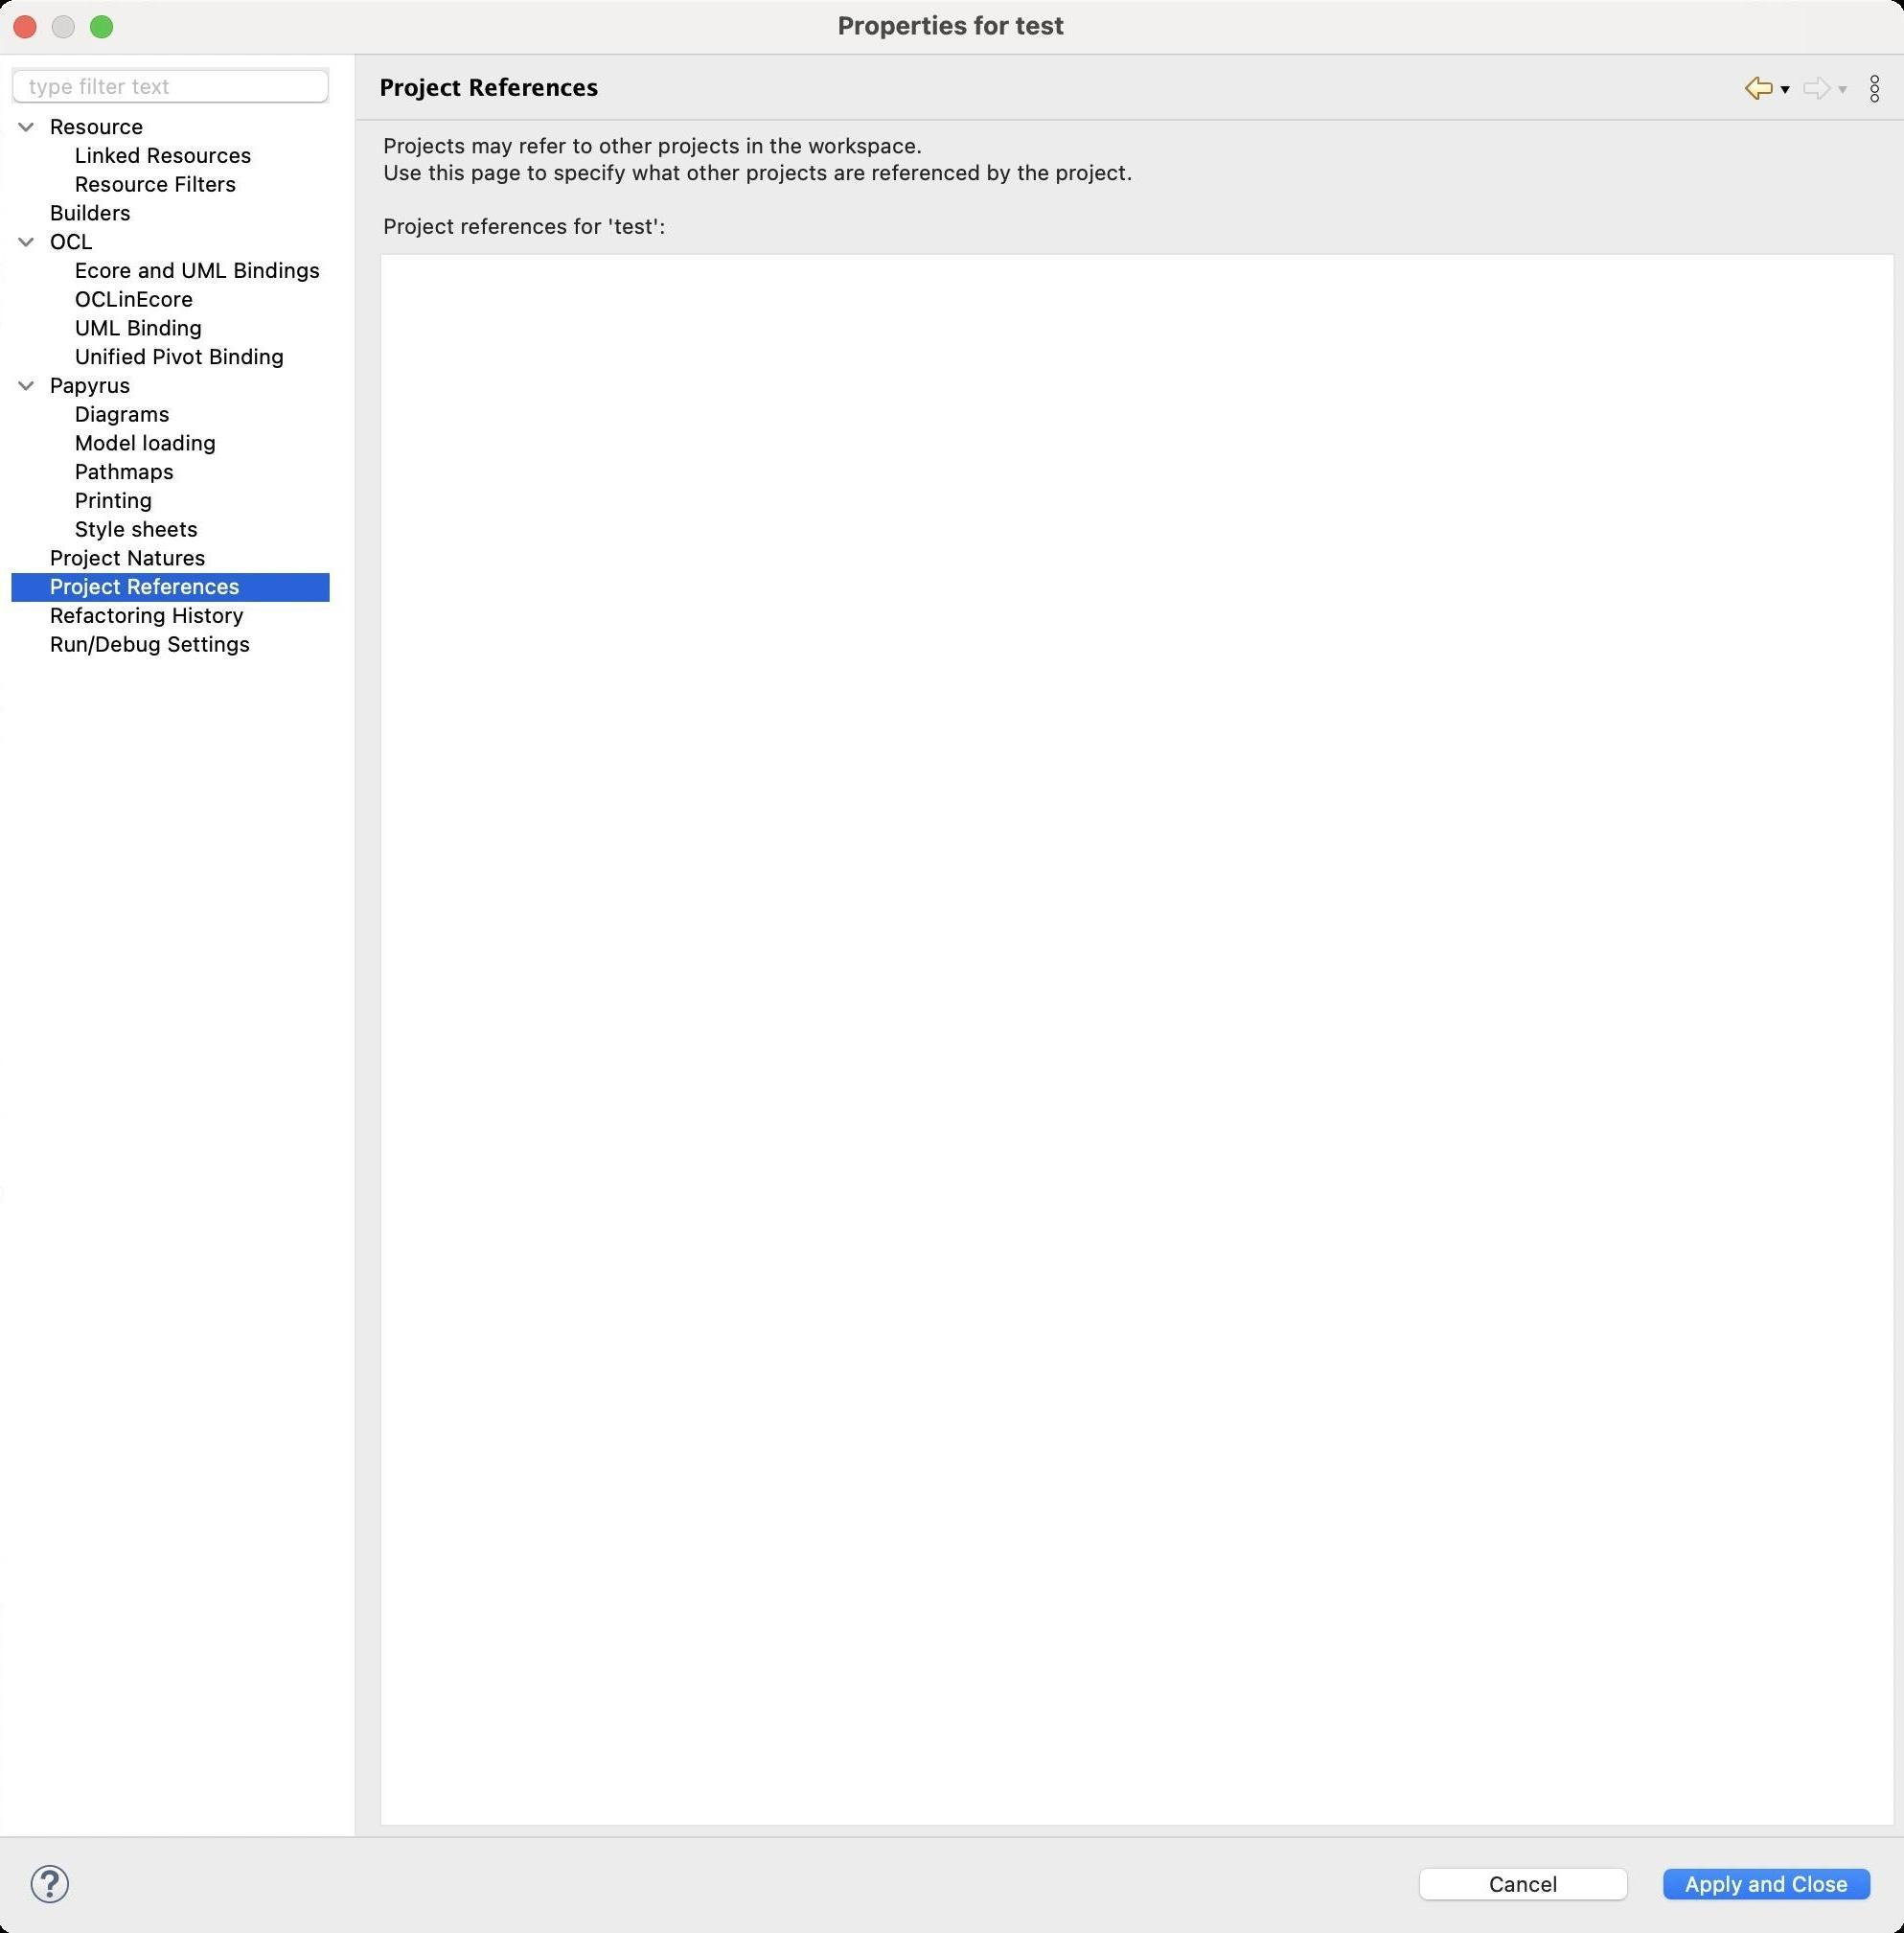
Accessibility tree:
{"name": "Properties_for_test", "role": "AXWindow", "description": null, "role_description": "standard window", "value": null, "position": "370.00;41.00", "size": "995;1009", "children": [{"name": "Apply_and_Close", "role": "AXButton", "description": null, "role_description": "button", "value": null, "position": "863.00;971.00", "size": "120;27", "children": []}, {"name": "Cancel", "role": "AXButton", "description": null, "role_description": "button", "value": null, "position": "736.00;971.00", "size": "120;27", "children": []}, {"name": null, "role": "AXToolbar", "description": null, "role_description": "toolbar", "value": null, "position": "12.00;969.00", "size": "30;30", "children": [{"name": "Help", "role": "AXCheckBox", "description": null, "role_description": "checkbox", "value": 0, "position": "12.00;969.00", "size": "30;30", "children": []}]}, {"name": null, "role": "AXScrollArea", "description": null, "role_description": "scroll area", "value": null, "position": "199.00;69.00", "size": "791;884", "children": [{"name": null, "role": "AXScrollArea", "description": null, "role_description": "scroll area", "value": null, "position": "199.00;132.00", "size": "791;821", "children": [{"name": null, "role": "AXTable", "description": null, "role_description": "table", "value": null, "position": "200.00;133.00", "size": "789;819", "children": [{"name": null, "role": "AXColumn", "description": null, "role_description": "column", "value": null, "position": "200.00;133.00", "size": "15;819", "children": []}, {"name": null, "role": "AXColumn", "description": null, "role_description": "column", "value": null, "position": "215.00;133.00", "size": "6;819", "children": []}]}]}, {"name": null, "role": "AXStaticText", "description": null, "role_description": "text", "value": "Projects may refer to other projects in the workspace.\nUse this page to specify what other projects are referenced by the project.\n\nProject references for 'test':", "position": "199.00;69.00", "size": "791;56", "children": []}]}, {"name": null, "role": "AXToolbar", "description": "", "role_description": "toolbar", "value": null, "position": "908.00;35.00", "size": "82;22", "children": [{"name": "Back_to_Project_Natures", "role": "AXMenuButton", "description": null, "role_description": "menu button", "value": null, "position": "908.00;35.00", "size": "22;22", "children": []}, {"name": "Forward", "role": "AXMenuButton", "description": null, "role_description": "menu button", "value": null, "position": "938.00;35.00", "size": "22;22", "children": []}, {"name": "Additional_Dialog_Actions", "role": "AXButton", "description": null, "role_description": "button", "value": null, "position": "968.00;35.00", "size": "22;22", "children": []}]}, {"name": null, "role": "AXStaticText", "description": "", "role_description": "text", "value": "Project References", "position": "196.00;35.00", "size": "705;21", "children": []}, {"name": null, "role": "AXSplitter", "description": null, "role_description": "splitter", "value": 180, "position": "180.00;28.00", "size": "5;930", "children": []}, {"name": null, "role": "AXScrollArea", "description": null, "role_description": "scroll area", "value": null, "position": "7.00;59.00", "size": "166;899", "children": [{"name": null, "role": "AXOutline", "description": null, "role_description": "outline", "value": null, "position": "7.00;59.00", "size": "166;899", "children": [{"name": null, "role": "AXRow", "description": null, "role_description": "outline row", "value": null, "position": "7.00;59.00", "size": "166;15", "children": [{"name": null, "role": "AXGroup", "description": null, "role_description": "group", "value": null, "position": "7.00;59.00", "size": "162;15", "children": [{"name": null, "role": "AXDisclosureTriangle", "description": null, "role_description": "disclosure triangle", "value": 1, "position": "9.00;59.00", "size": "12;14", "children": []}, {"name": null, "role": "AXStaticText", "description": null, "role_description": "text", "value": "Resource", "position": "25.00;59.00", "size": "143;14", "children": []}]}]}, {"name": null, "role": "AXRow", "description": null, "role_description": "outline row", "value": null, "position": "7.00;74.00", "size": "166;15", "children": [{"name": null, "role": "AXStaticText", "description": null, "role_description": "text", "value": "Linked Resources", "position": "38.00;74.00", "size": "130;14", "children": []}]}, {"name": null, "role": "AXRow", "description": null, "role_description": "outline row", "value": null, "position": "7.00;89.00", "size": "166;15", "children": [{"name": null, "role": "AXStaticText", "description": null, "role_description": "text", "value": "Resource Filters", "position": "38.00;89.00", "size": "130;14", "children": []}]}, {"name": null, "role": "AXRow", "description": null, "role_description": "outline row", "value": null, "position": "7.00;104.00", "size": "166;15", "children": [{"name": null, "role": "AXStaticText", "description": null, "role_description": "text", "value": "Builders", "position": "25.00;104.00", "size": "143;14", "children": []}]}, {"name": null, "role": "AXRow", "description": null, "role_description": "outline row", "value": null, "position": "7.00;119.00", "size": "166;15", "children": [{"name": null, "role": "AXGroup", "description": null, "role_description": "group", "value": null, "position": "7.00;119.00", "size": "162;15", "children": [{"name": null, "role": "AXDisclosureTriangle", "description": null, "role_description": "disclosure triangle", "value": 1, "position": "9.00;119.00", "size": "12;14", "children": []}, {"name": null, "role": "AXStaticText", "description": null, "role_description": "text", "value": "OCL", "position": "25.00;119.00", "size": "143;14", "children": []}]}]}, {"name": null, "role": "AXRow", "description": null, "role_description": "outline row", "value": null, "position": "7.00;134.00", "size": "166;15", "children": [{"name": null, "role": "AXStaticText", "description": null, "role_description": "text", "value": "Ecore and UML Bindings", "position": "38.00;134.00", "size": "130;14", "children": []}]}, {"name": null, "role": "AXRow", "description": null, "role_description": "outline row", "value": null, "position": "7.00;149.00", "size": "166;15", "children": [{"name": null, "role": "AXStaticText", "description": null, "role_description": "text", "value": "OCLinEcore", "position": "38.00;149.00", "size": "130;14", "children": []}]}, {"name": null, "role": "AXRow", "description": null, "role_description": "outline row", "value": null, "position": "7.00;164.00", "size": "166;15", "children": [{"name": null, "role": "AXStaticText", "description": null, "role_description": "text", "value": "UML Binding", "position": "38.00;164.00", "size": "130;14", "children": []}]}, {"name": null, "role": "AXRow", "description": null, "role_description": "outline row", "value": null, "position": "7.00;179.00", "size": "166;15", "children": [{"name": null, "role": "AXStaticText", "description": null, "role_description": "text", "value": "Unified Pivot Binding", "position": "38.00;179.00", "size": "130;14", "children": []}]}, {"name": null, "role": "AXRow", "description": null, "role_description": "outline row", "value": null, "position": "7.00;194.00", "size": "166;15", "children": [{"name": null, "role": "AXGroup", "description": null, "role_description": "group", "value": null, "position": "7.00;194.00", "size": "162;15", "children": [{"name": null, "role": "AXDisclosureTriangle", "description": null, "role_description": "disclosure triangle", "value": 1, "position": "9.00;194.00", "size": "12;14", "children": []}, {"name": null, "role": "AXStaticText", "description": null, "role_description": "text", "value": "Papyrus", "position": "25.00;194.00", "size": "143;14", "children": []}]}]}, {"name": null, "role": "AXRow", "description": null, "role_description": "outline row", "value": null, "position": "7.00;209.00", "size": "166;15", "children": [{"name": null, "role": "AXStaticText", "description": null, "role_description": "text", "value": "Diagrams", "position": "38.00;209.00", "size": "130;14", "children": []}]}, {"name": null, "role": "AXRow", "description": null, "role_description": "outline row", "value": null, "position": "7.00;224.00", "size": "166;15", "children": [{"name": null, "role": "AXStaticText", "description": null, "role_description": "text", "value": "Model loading", "position": "38.00;224.00", "size": "130;14", "children": []}]}, {"name": null, "role": "AXRow", "description": null, "role_description": "outline row", "value": null, "position": "7.00;239.00", "size": "166;15", "children": [{"name": null, "role": "AXStaticText", "description": null, "role_description": "text", "value": "Pathmaps", "position": "38.00;239.00", "size": "130;14", "children": []}]}, {"name": null, "role": "AXRow", "description": null, "role_description": "outline row", "value": null, "position": "7.00;254.00", "size": "166;15", "children": [{"name": null, "role": "AXStaticText", "description": null, "role_description": "text", "value": "Printing", "position": "38.00;254.00", "size": "130;14", "children": []}]}, {"name": null, "role": "AXRow", "description": null, "role_description": "outline row", "value": null, "position": "7.00;269.00", "size": "166;15", "children": [{"name": null, "role": "AXStaticText", "description": null, "role_description": "text", "value": "Style sheets", "position": "38.00;269.00", "size": "130;14", "children": []}]}, {"name": null, "role": "AXRow", "description": null, "role_description": "outline row", "value": null, "position": "7.00;284.00", "size": "166;15", "children": [{"name": null, "role": "AXStaticText", "description": null, "role_description": "text", "value": "Project Natures", "position": "25.00;284.00", "size": "143;14", "children": []}]}, {"name": null, "role": "AXRow", "description": null, "role_description": "outline row", "value": null, "position": "7.00;299.00", "size": "166;15", "children": [{"name": null, "role": "AXStaticText", "description": null, "role_description": "text", "value": "Project References", "position": "25.00;299.00", "size": "143;14", "children": []}]}, {"name": null, "role": "AXRow", "description": null, "role_description": "outline row", "value": null, "position": "7.00;314.00", "size": "166;15", "children": [{"name": null, "role": "AXStaticText", "description": null, "role_description": "text", "value": "Refactoring History", "position": "25.00;314.00", "size": "143;14", "children": []}]}, {"name": null, "role": "AXRow", "description": null, "role_description": "outline row", "value": null, "position": "7.00;329.00", "size": "166;15", "children": [{"name": null, "role": "AXStaticText", "description": null, "role_description": "text", "value": "Run/Debug Settings", "position": "25.00;329.00", "size": "143;14", "children": []}]}, {"name": null, "role": "AXColumn", "description": null, "role_description": "column", "value": null, "position": "7.00;59.00", "size": "162;899", "children": []}]}]}, {"name": "type_filter_text", "role": "AXTextField", "description": null, "role_description": "search text field", "value": "", "position": "7.00;35.00", "size": "166;19", "children": []}, {"name": null, "role": "AXButton", "description": null, "role_description": "close button", "value": null, "position": "7.00;6.00", "size": "14;16", "children": []}, {"name": null, "role": "AXButton", "description": null, "role_description": "zoom button", "value": null, "position": "47.00;6.00", "size": "14;16", "children": [{"name": null, "role": "AXGroup", "description": null, "role_description": "group", "value": null, "position": "47.00;6.00", "size": "14;16", "children": [{"name": null, "role": "AXGroup", "description": null, "role_description": "group", "value": null, "position": "47.00;6.00", "size": "14;16", "children": []}]}]}, {"name": null, "role": "AXButton", "description": null, "role_description": "minimize button", "value": null, "position": "27.00;6.00", "size": "14;16", "children": []}, {"name": null, "role": "AXStaticText", "description": null, "role_description": "text", "value": "Properties for test", "position": "436.00;5.00", "size": "123;16", "children": []}]}